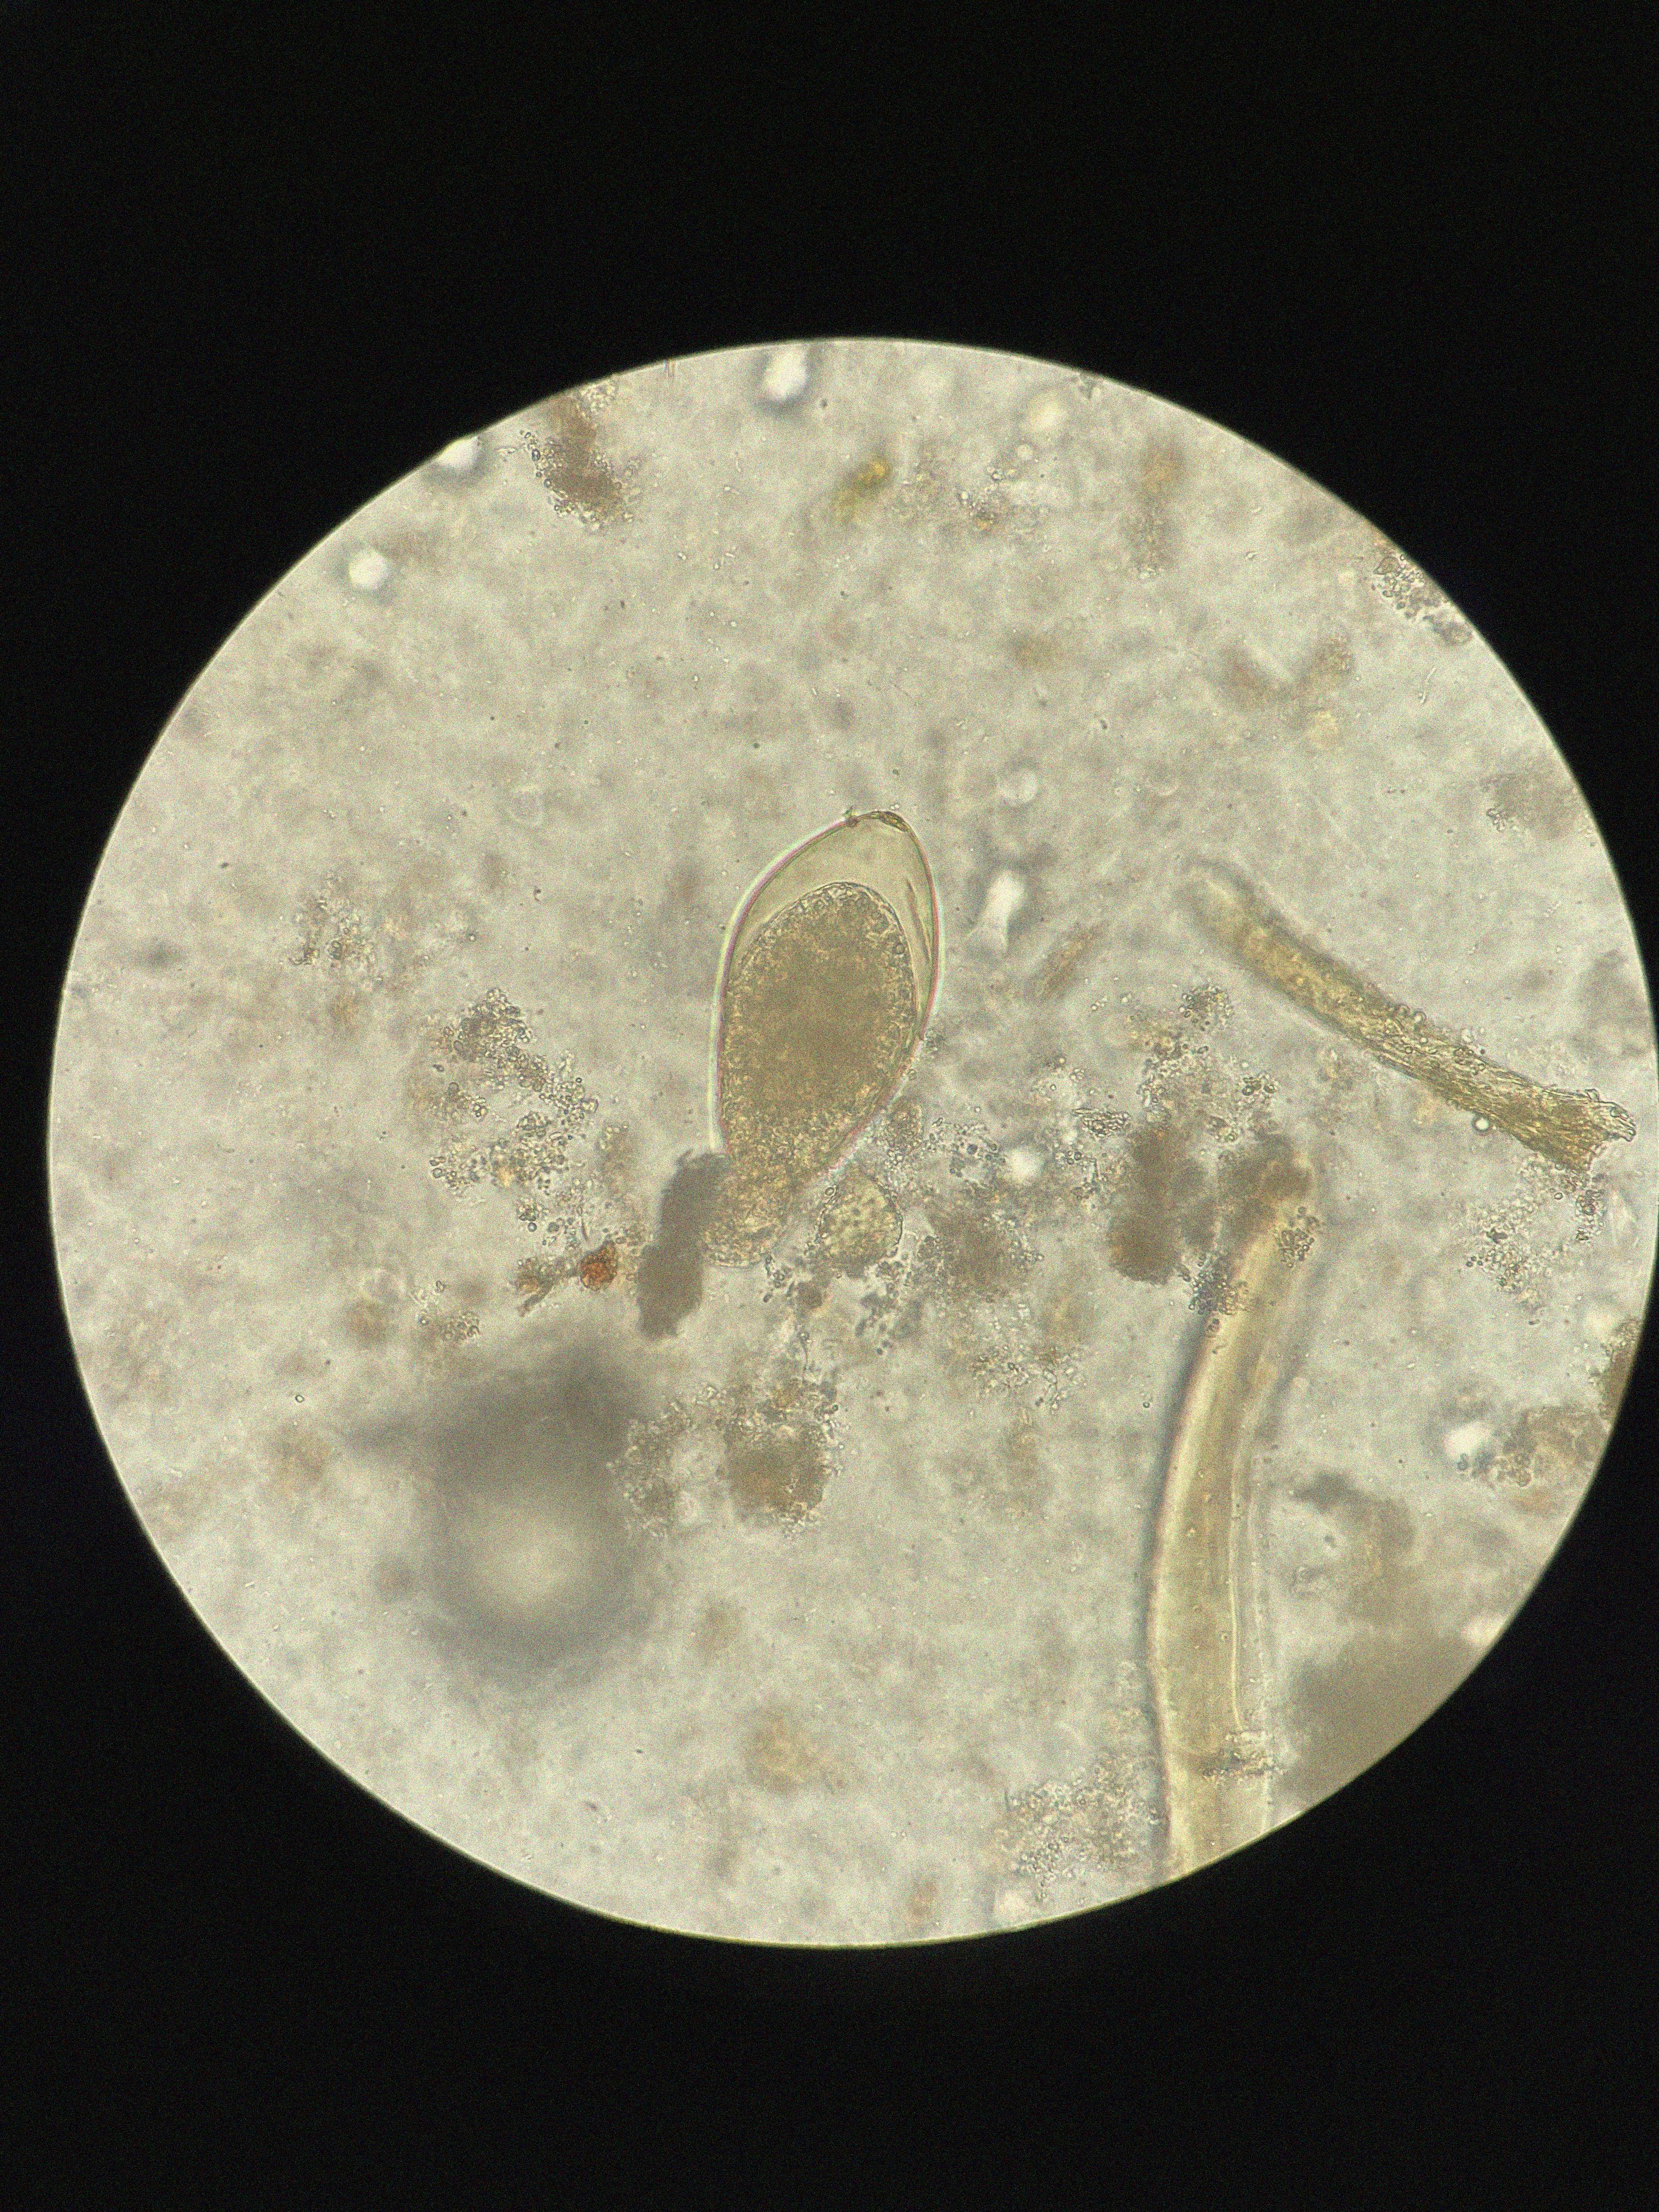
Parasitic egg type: Fasciolopsis buski